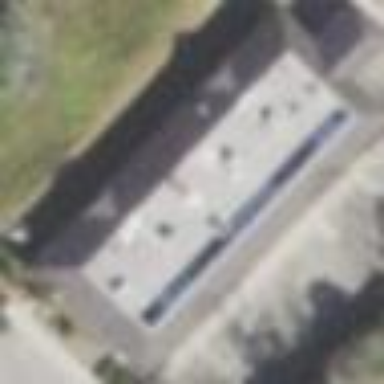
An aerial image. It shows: Building.